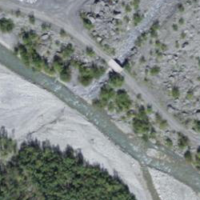
EUNIS habitat code: 48
Species observed at this site:
Araneus diadematus
Erinus alpinus